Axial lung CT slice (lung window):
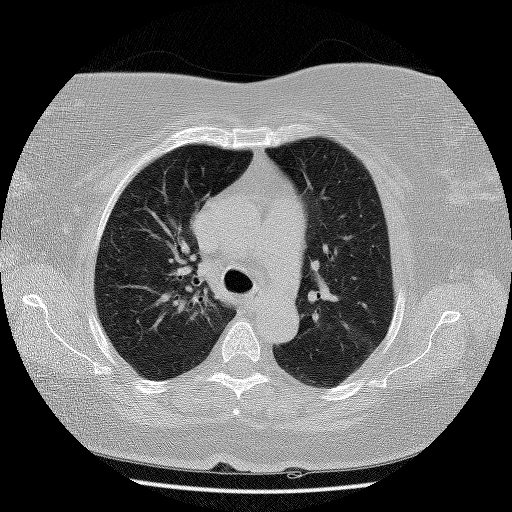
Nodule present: no